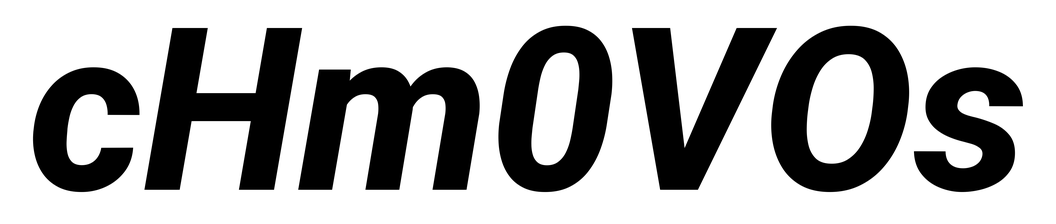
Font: Roboto-Italic_ExtraBold_Italic